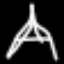
Label: The Eiffel Tower